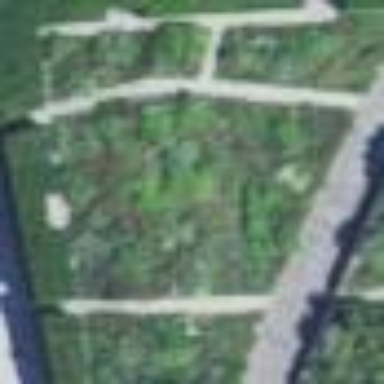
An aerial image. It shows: Garden that is leisure land.